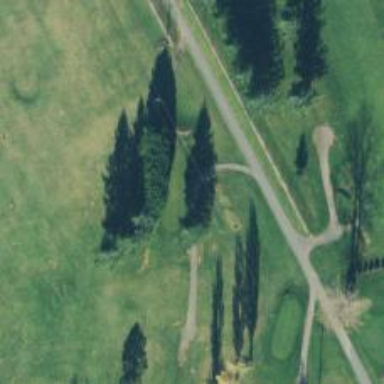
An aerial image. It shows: Path for both road and golf.